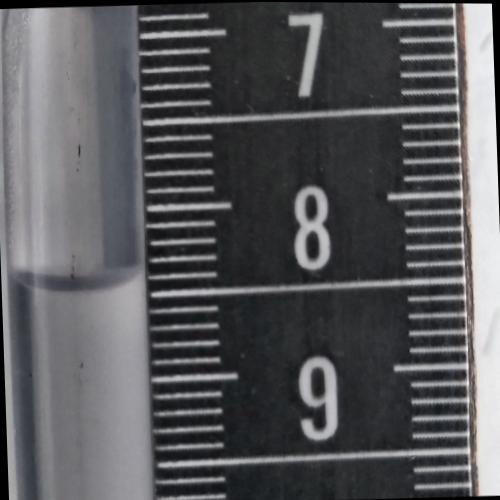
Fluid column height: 8.4 cm